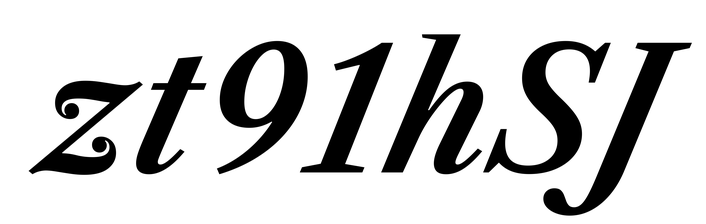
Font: LibreCaslonText-Italic_SemiBold_Italic